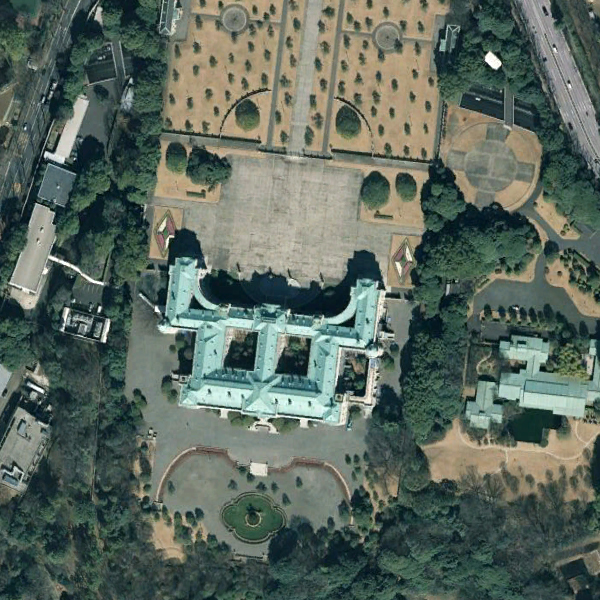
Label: Square